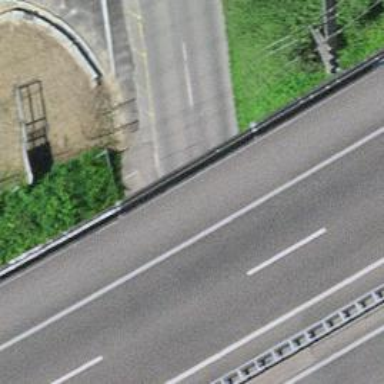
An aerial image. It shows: Tertiary road passing through tunnel.